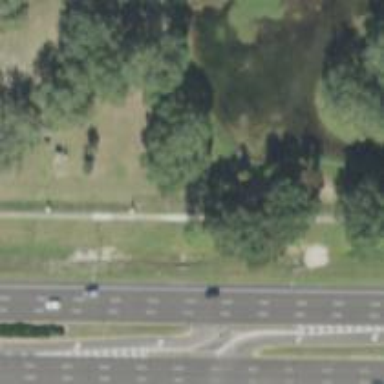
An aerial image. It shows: Footway along the parkway.